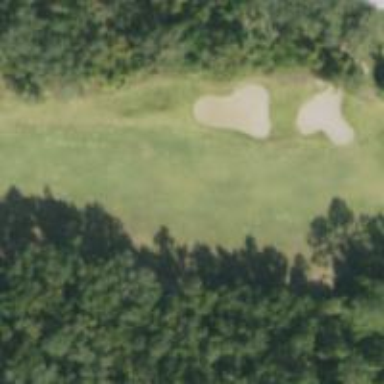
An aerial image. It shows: Golf hole.